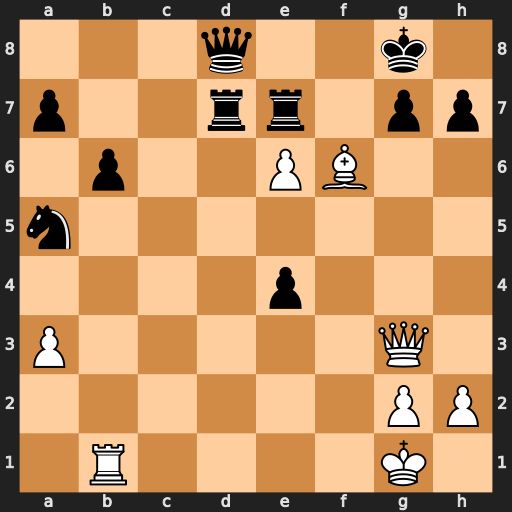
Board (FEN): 3q2k1/p2rr1pp/1p2PB2/n7/4p3/P5Q1/6PP/1R4K1
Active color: w
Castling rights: -
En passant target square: -
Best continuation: exd7 Qxd7 Bxe7